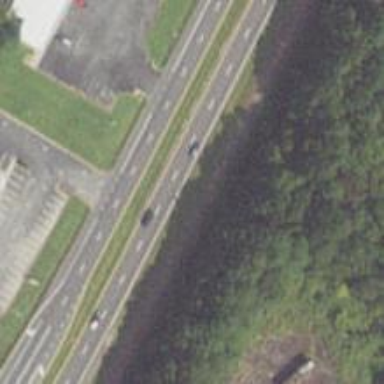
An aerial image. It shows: Trunk highway with expressway features.